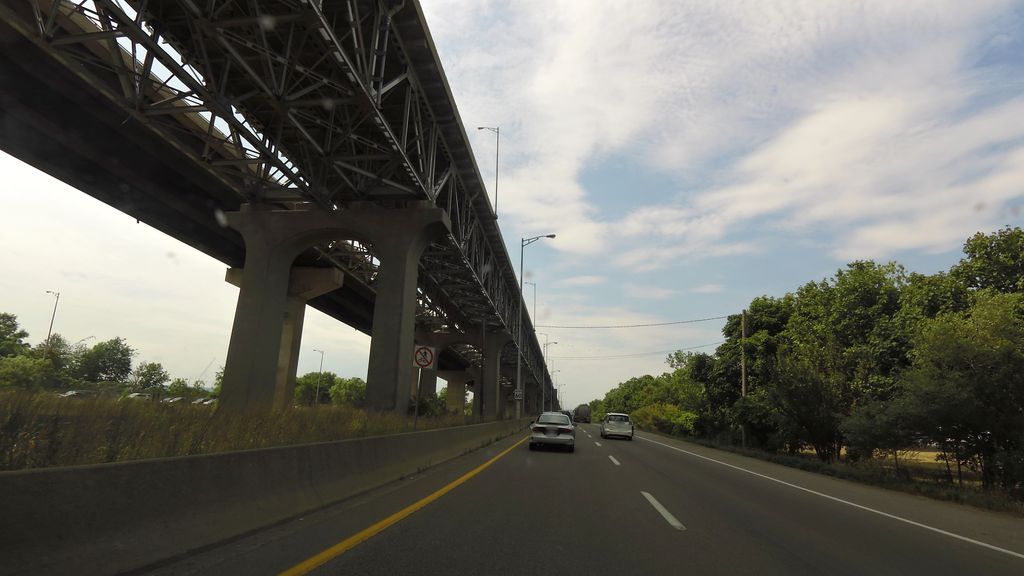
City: hamilton